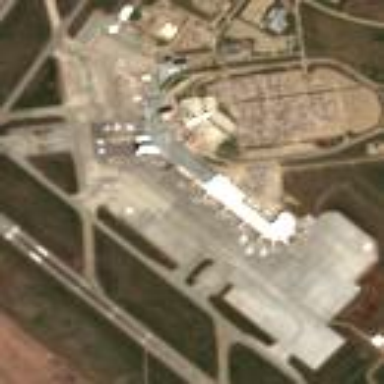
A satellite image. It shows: Apron at the airport.